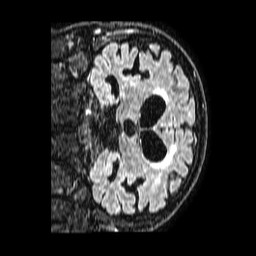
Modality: FLAIR
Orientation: coronal
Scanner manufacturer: philips
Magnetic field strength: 1.5 T
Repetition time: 4.8 s
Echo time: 0.3 s